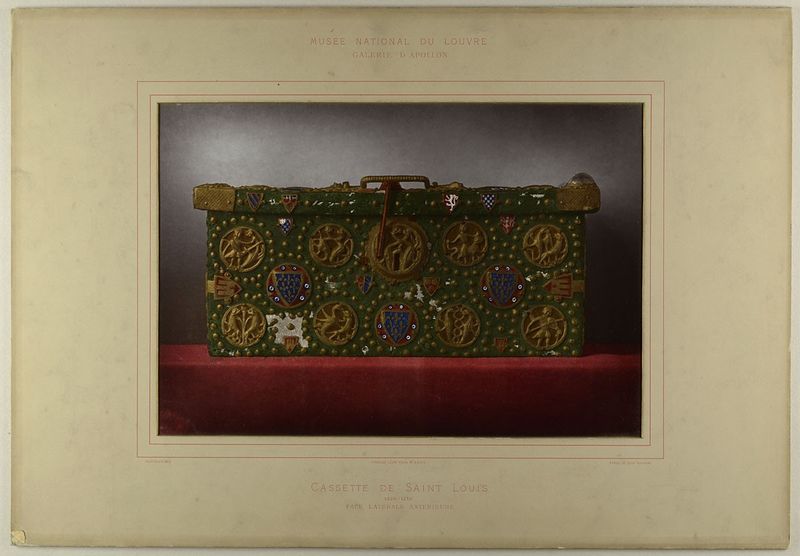
Künstler: Léon Vidal
Standort: Hamburg
Institution: Museum für Kunst und Gewerbe Hamburg
Schlagwörter: papier, foto, fotografie, photographie, photo, kunstgewerbe, kunsthandwerk, verfahren, lichtbild, objektstudie, kunstwerke, sachfotografie, industriedesign, bildwerke, angewandte und bildende kunst, hessische systematik, objektstudien, sachphotographie, reproduktionsfotografie, kunstreproduktion, reproduktionsphotographie, fotochromdruck, orell, füßli, photochromdruck, photochrom